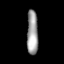
Tissue: prostate
Cell type: T cells
Senescence score: 0.6938
Nuclear area (px): 488
Mean DAPI intensity: 156.553